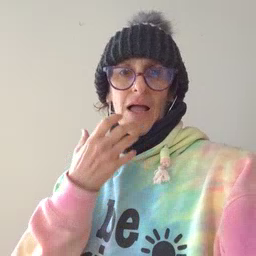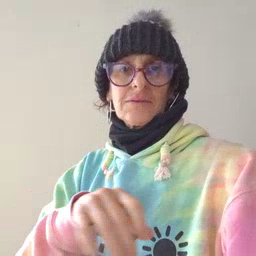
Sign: hot